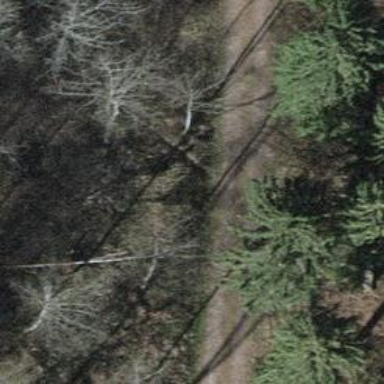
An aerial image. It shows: Track with grade2 tracktype.